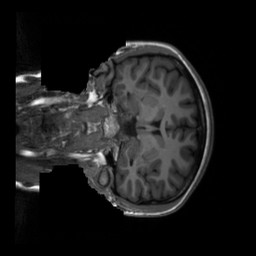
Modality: T1w
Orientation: coronal
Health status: healthy
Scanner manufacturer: siemens
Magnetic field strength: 3 T
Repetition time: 2.3 s
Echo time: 0.00207 s